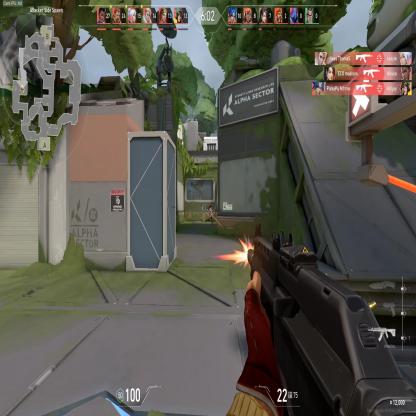
Label: enemy